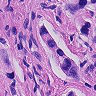
Metastatic tissue present: yes